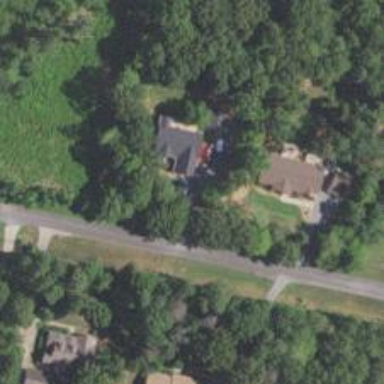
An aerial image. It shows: Driveway.